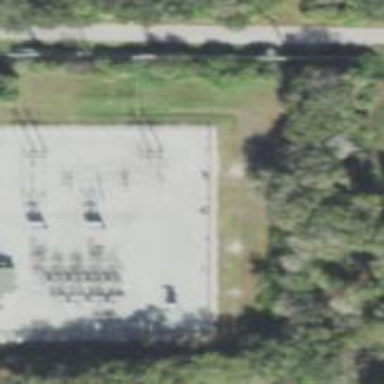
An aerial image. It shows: Outdoor distribution substation.